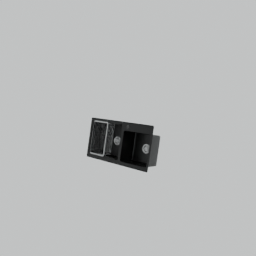
Label: appliances